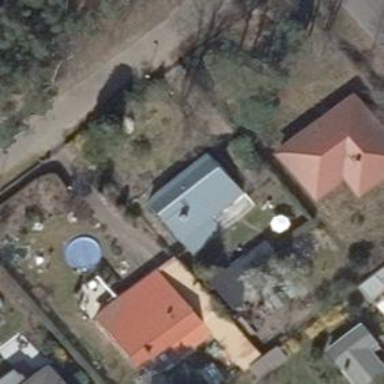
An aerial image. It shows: Detached building with gabled roof.